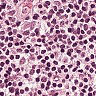
Metastatic tissue present: no